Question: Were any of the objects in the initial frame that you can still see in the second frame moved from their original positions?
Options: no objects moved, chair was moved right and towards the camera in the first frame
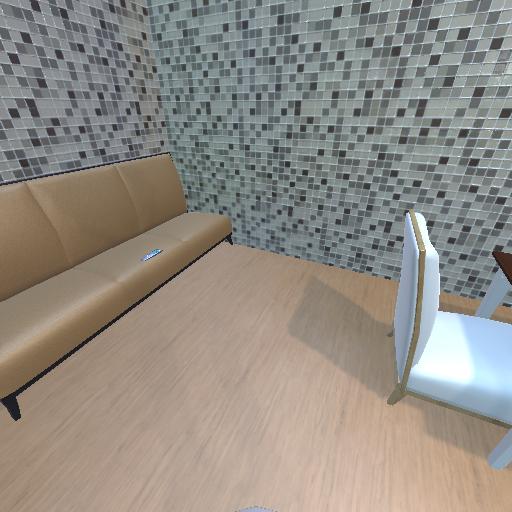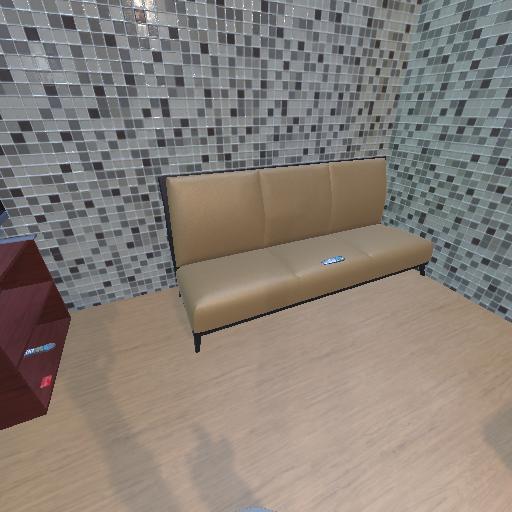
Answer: no objects moved